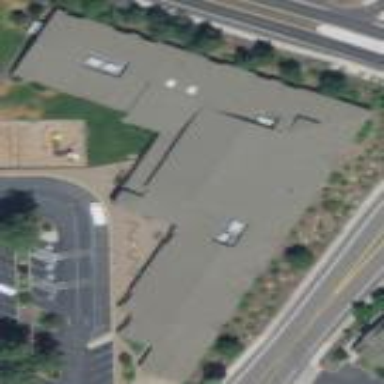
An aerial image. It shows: School building.